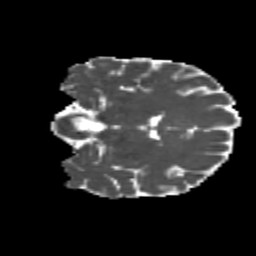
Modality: MD
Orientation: coronal
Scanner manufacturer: siemens
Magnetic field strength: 3 T
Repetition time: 4.16 s
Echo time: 0.0806 s